Question: I have messages under directory of play framework.
'''
required.message=This field cannot be empty
'''
And in the model, I have:
'''
@Constraints.Required(message = "required.message")
public String name;
'''
I am getting the messages properly on validation. What I want to do is, change the color of the messages. Currently I am getting as following:

I want the message "" to be in red color.
View code
'''
@(customerForm : Form[Customer])
<link rel="stylesheet" media="screen" href="@routes.Assets.at("css/bootstrap.min.css")">
<script src="@routes.Assets.at("js/bootstrap.min.js")" type="text/javascript"></script>
@main("Customer information") {
<h2 style="margin-left: 5%">Customer Information</h2>
@helper.form(action = routes.Customers.save()) {
<fieldset style="margin-left: 5%">
<legend>Adding new customer</legend>
@helper.inputText(customerForm.field("Id"), '_label -> null,'placeholder->"Id")
@helper.inputText(customerForm.field("name"), '_label -> null, 'placeholder->"Name", '_showConstraints -> false)
@helper.inputText(customerForm.field("address"), '_label -> null, 'placeholder->"Address", '_showConstraints -> false)
@helper.inputText(customerForm.field("city"), '_label -> null, 'placeholder->"City", '_showConstraints -> false)
@helper.inputText(customerForm.field("state"), '_label -> null, 'placeholder->"State", '_showConstraints -> false)
@helper.inputText(customerForm.field("postcode"), '_label -> null, 'placeholder->"Postcode", '_showConstraints -> false)
@helper.inputText(customerForm.field("phone"), '_label -> null, 'placeholder->"Phone number", '_showConstraints -> false)
@helper.inputText(customerForm.field("email"), '_label -> null, 'placeholder->"Email", '_showConstraints -> false)
</fieldset>
<input class="btn btn-success" style="margin-left: 5%" type="submit" value="Save"/>
<input class="btn btn-danger" style="margin-left: 5%" onClick="window.location='@routes.Customers.list()';" type="button" value="Cancel"/>
}
}
'''
Thank you!
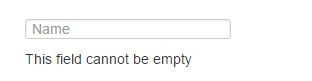
Answer: You should add desired style to your CSS style sheet and create a custom form helper that will feet your needs.
Here is a simplest example of a custom file based on the <URL>:
'''
@(elements: helper.FieldElements)
<div>
<label for="@elements.id">@elements.label</label>
<div>
@elements.input
<span class="errors">@elements.errors.mkString(", ")</span>
</div>
</div>
'''
And in your CSS file you can have something like this:
'''
.errors {
color: red;
}
'''
Next you should add the newly created field constructor next to all imports in the view with the form so it can be used automatically. No changes are needed for the form itself. It'll pick the constructor implicitly:
'''
@implicitField = @{ FieldConstructor(myFieldConstructorTemplate.f) }
'''
By creating a custom field constructor you can reuse it across the whole application.